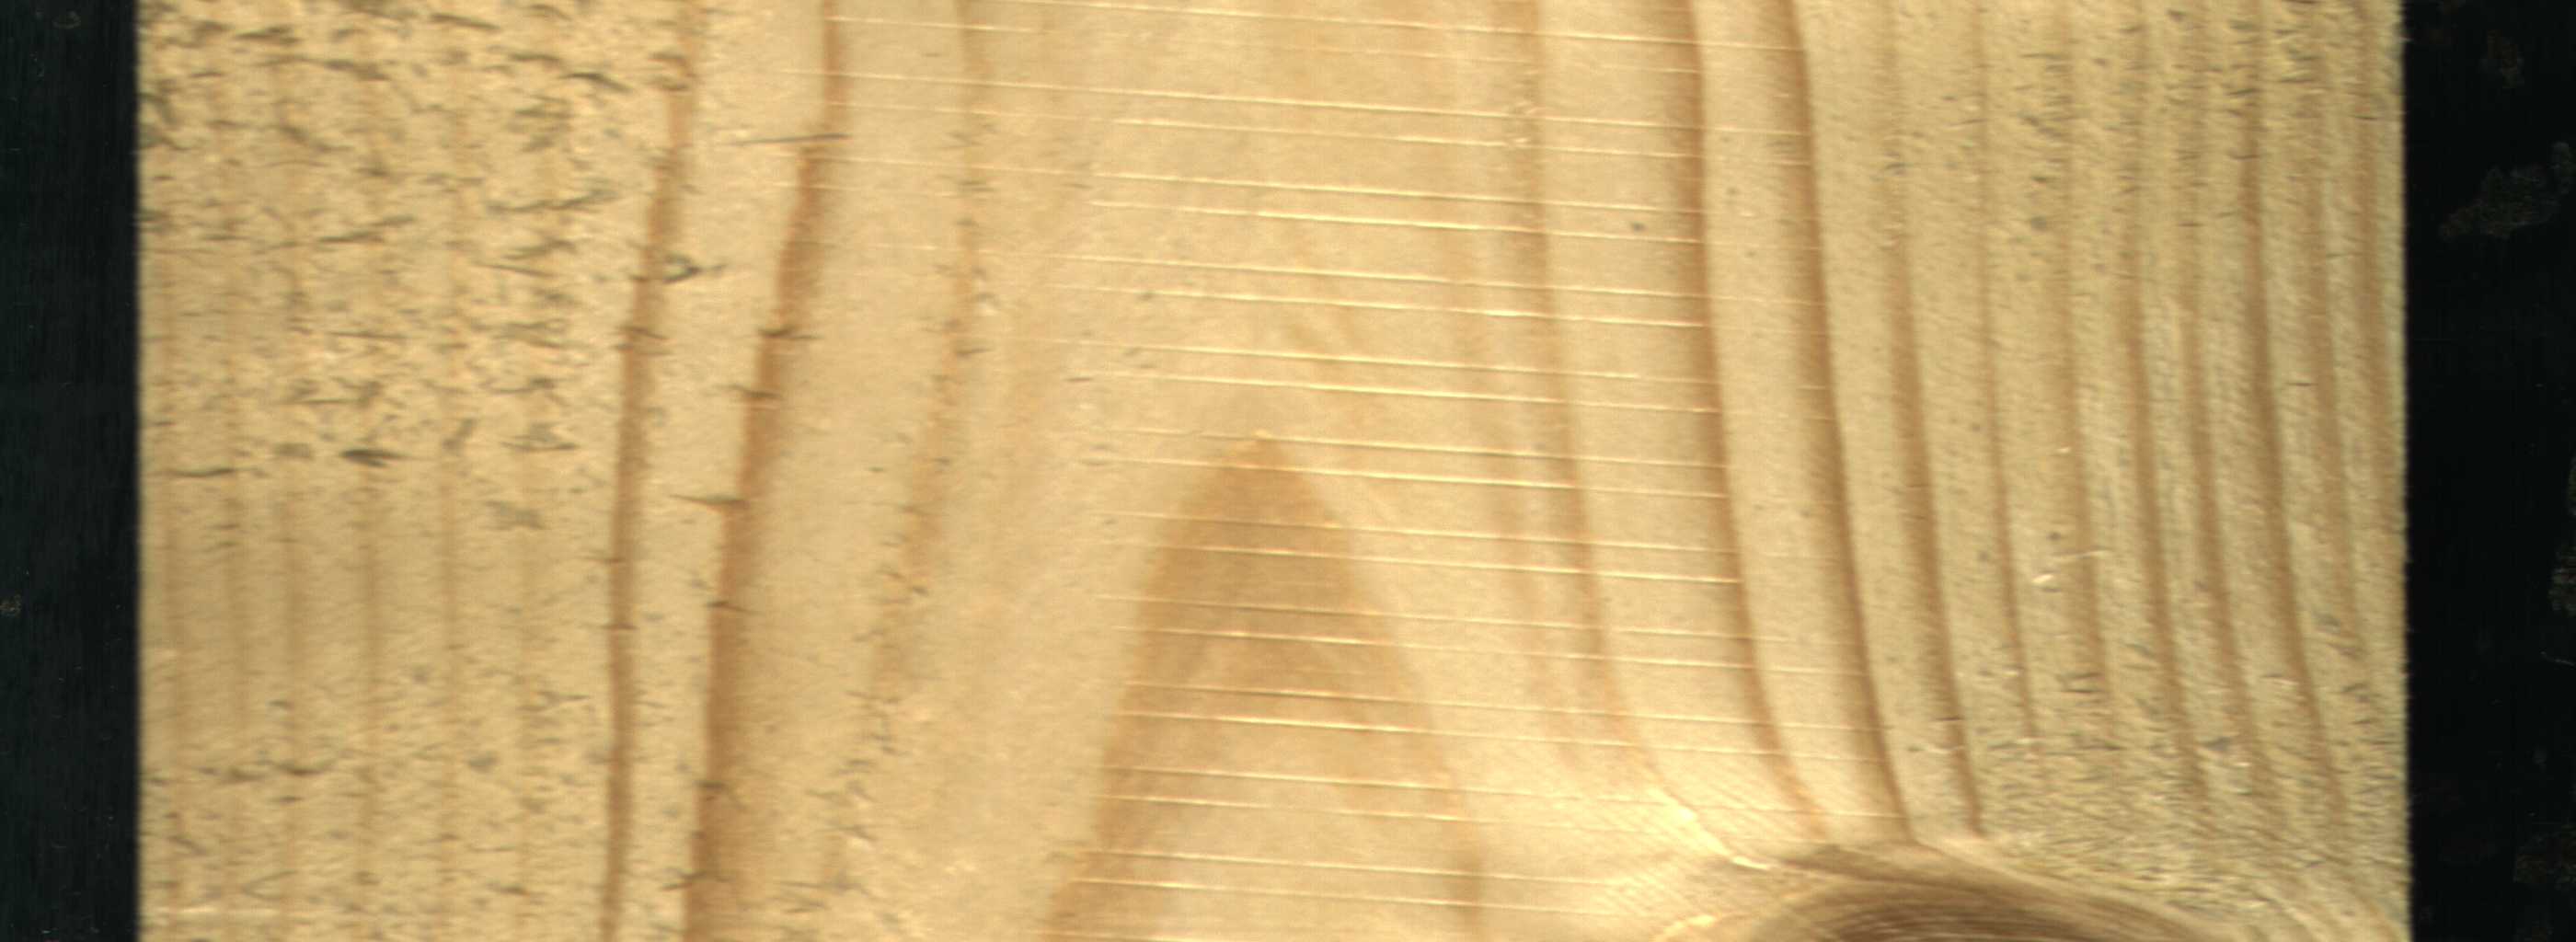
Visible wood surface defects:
Live_Knot